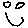
Label: smiley face